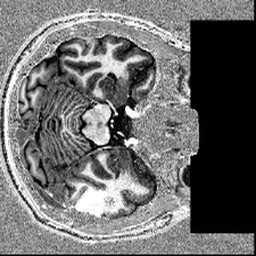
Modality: T1w
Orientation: axial
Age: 27
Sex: male